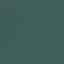
Label: SeaLake